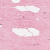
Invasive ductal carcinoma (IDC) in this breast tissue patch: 0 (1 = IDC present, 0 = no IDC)